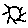
Label: sun